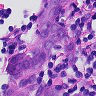
Metastatic tissue present: yes